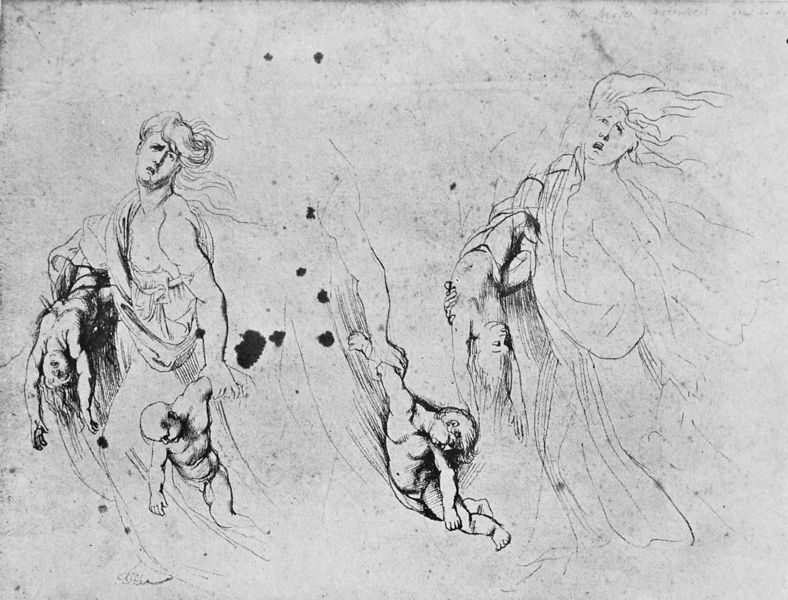
Titel: Studien für MEdea
Künstler: Peter Paul Rubens
Schlagwörter: feder, hand, haut, mann, nackt, weiß, frauen, frau, frisur, mund, nase, schwarz, skizze, zeichnung, arm, augen, gesicht, tot, tragen, trauer, haare, kind, mutter, kinder, studie, grafik, baby, angst, flucht, tusche, fliehen, rennen, entwurf, flecken, leid, schmerz, kindermord, kindermrd, kidermord